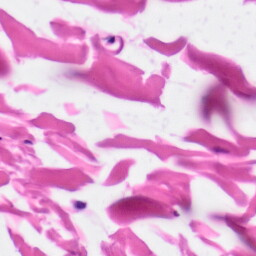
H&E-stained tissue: Skin